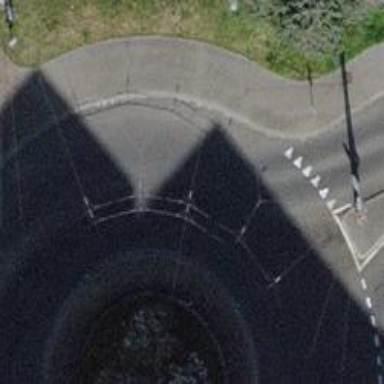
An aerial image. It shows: Tertiary road with asphalt surface leading to roundabout. The road has trolley wires.